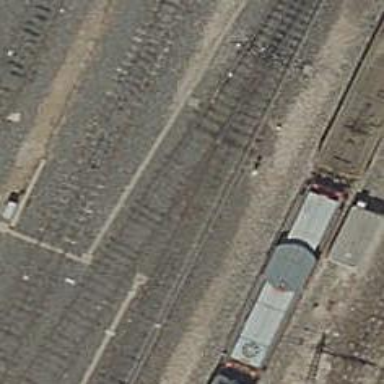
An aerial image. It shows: Rail yard with electrified contact lines for the trains.